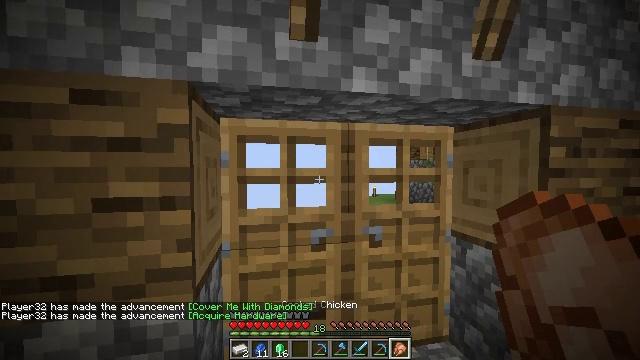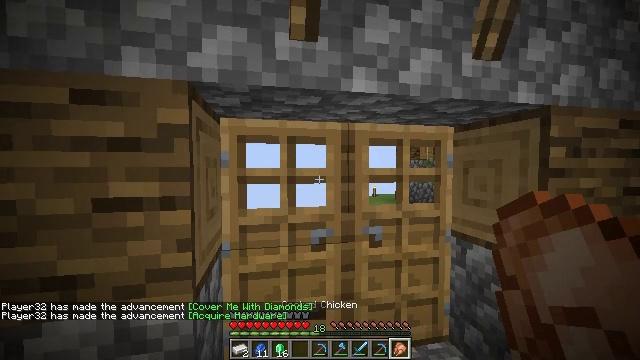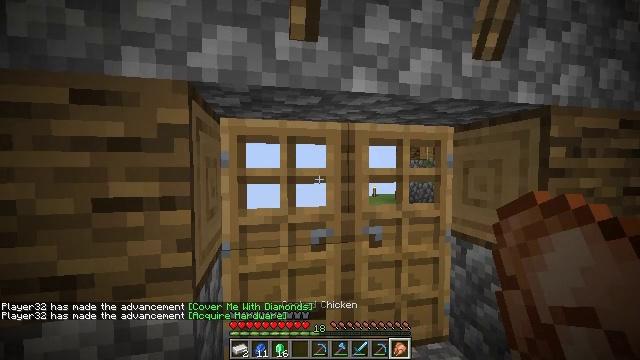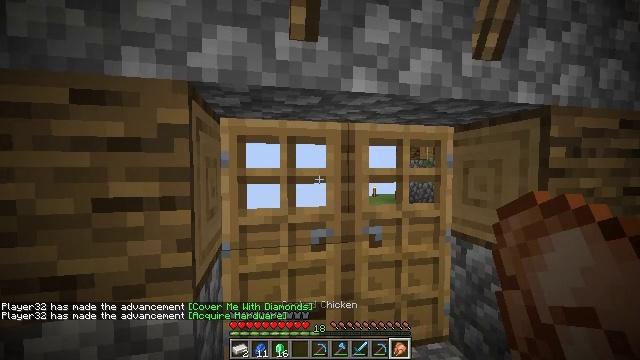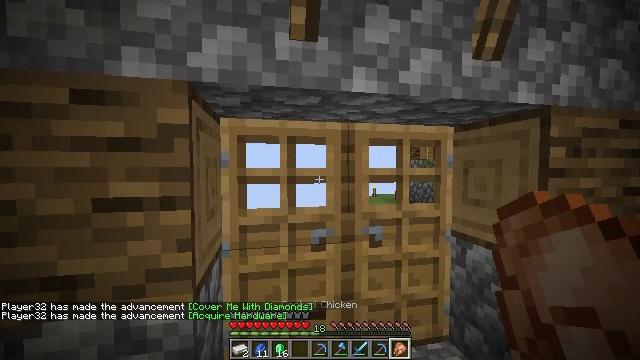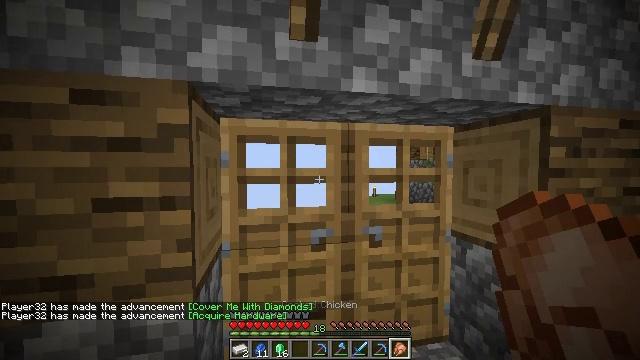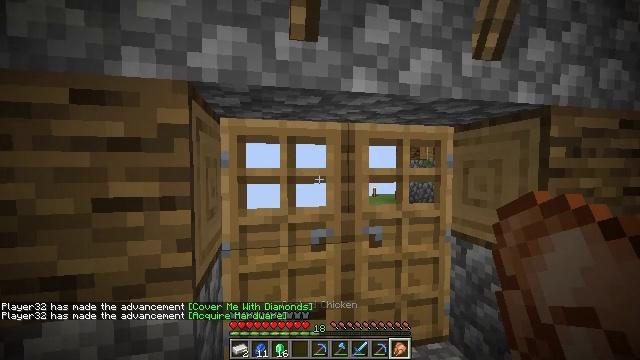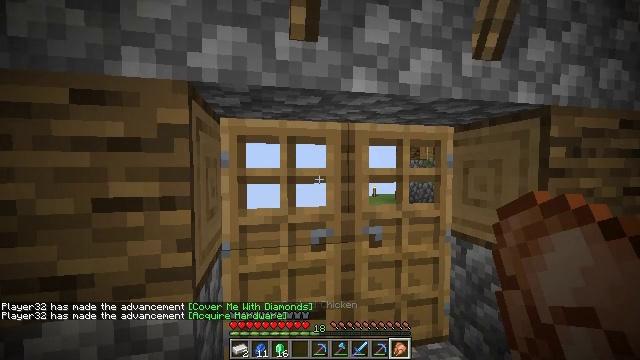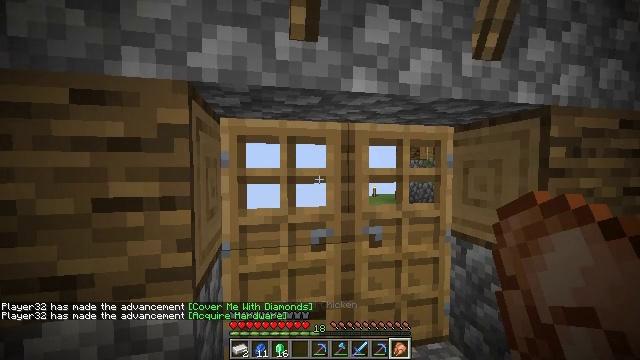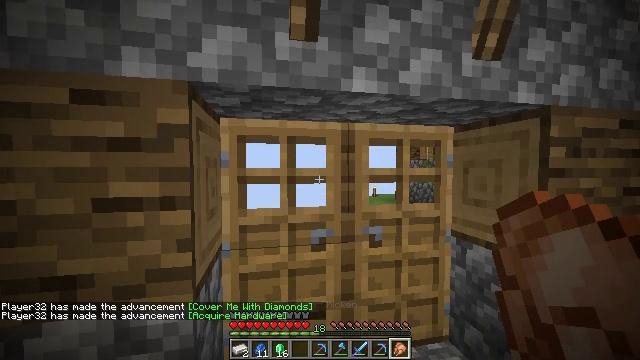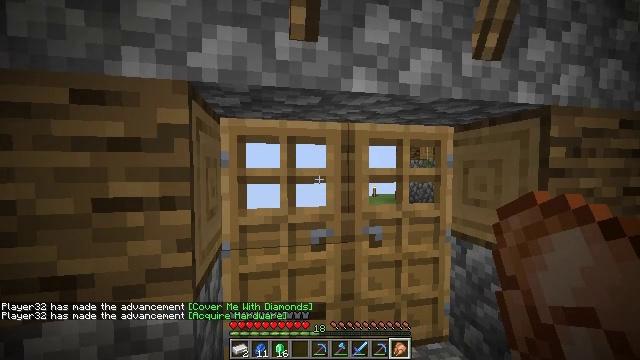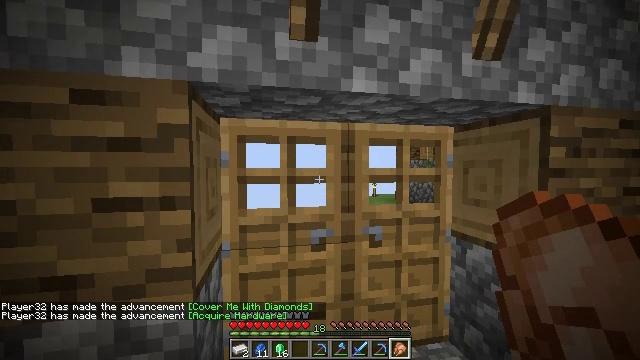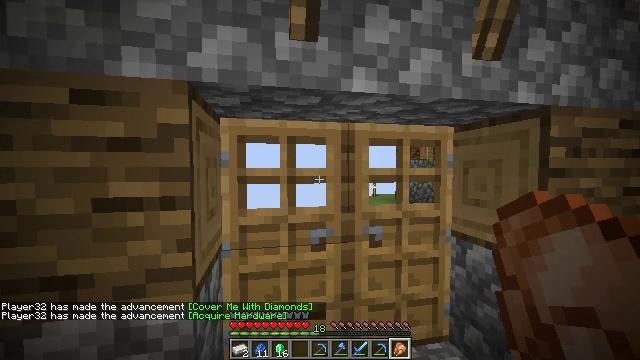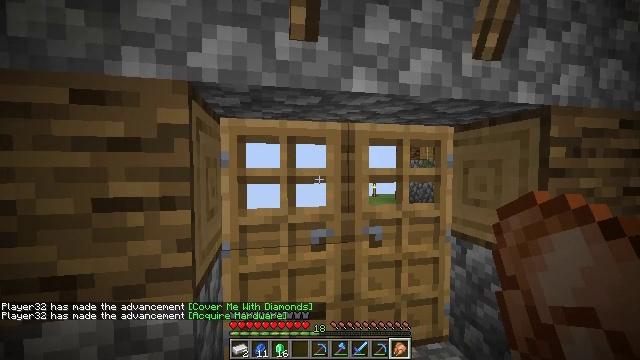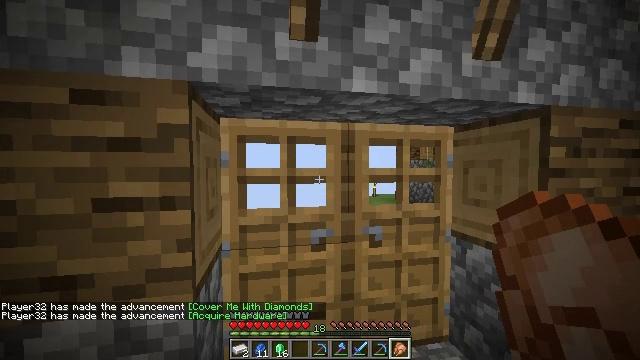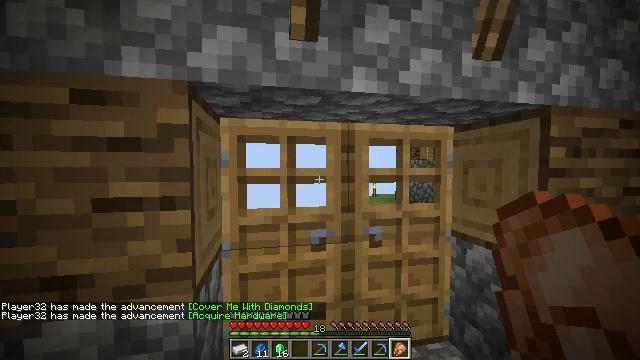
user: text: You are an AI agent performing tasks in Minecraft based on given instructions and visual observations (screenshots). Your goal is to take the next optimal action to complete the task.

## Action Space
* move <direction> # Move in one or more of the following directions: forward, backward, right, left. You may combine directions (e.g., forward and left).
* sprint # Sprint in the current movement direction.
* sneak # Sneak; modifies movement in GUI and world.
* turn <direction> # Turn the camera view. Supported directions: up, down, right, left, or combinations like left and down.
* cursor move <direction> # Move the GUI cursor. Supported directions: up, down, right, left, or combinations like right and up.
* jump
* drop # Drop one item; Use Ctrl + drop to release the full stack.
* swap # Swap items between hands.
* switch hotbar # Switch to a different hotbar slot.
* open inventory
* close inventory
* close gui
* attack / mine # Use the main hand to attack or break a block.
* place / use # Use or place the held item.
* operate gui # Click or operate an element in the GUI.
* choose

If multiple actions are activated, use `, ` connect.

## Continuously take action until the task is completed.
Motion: motion action
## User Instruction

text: Craft an emerald with the available materials.
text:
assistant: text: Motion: no_op
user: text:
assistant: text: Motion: no_op
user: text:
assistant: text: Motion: no_op
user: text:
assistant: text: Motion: no_op
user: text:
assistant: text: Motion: no_op
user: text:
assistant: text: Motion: no_op
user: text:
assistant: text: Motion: no_op
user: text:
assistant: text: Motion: no_op
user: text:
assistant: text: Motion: no_op
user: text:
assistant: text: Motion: no_op
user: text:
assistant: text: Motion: no_op
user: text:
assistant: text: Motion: no_op
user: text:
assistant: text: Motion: no_op
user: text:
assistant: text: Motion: no_op
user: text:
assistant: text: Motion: no_op
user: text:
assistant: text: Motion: no_op
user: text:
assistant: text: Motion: no_op
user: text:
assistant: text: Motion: no_op
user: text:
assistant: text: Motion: no_op
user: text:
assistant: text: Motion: no_op
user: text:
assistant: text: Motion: no_op
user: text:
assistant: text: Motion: no_op
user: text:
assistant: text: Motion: no_op
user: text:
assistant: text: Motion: no_op
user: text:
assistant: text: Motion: no_op
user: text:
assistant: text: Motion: no_op
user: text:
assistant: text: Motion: no_op
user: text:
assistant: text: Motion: no_op
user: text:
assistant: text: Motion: no_op
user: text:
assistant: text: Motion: no_op